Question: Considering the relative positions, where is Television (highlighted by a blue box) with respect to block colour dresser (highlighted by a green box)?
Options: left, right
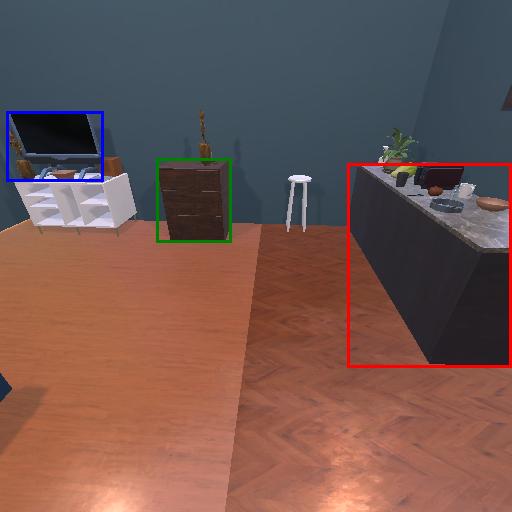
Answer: left